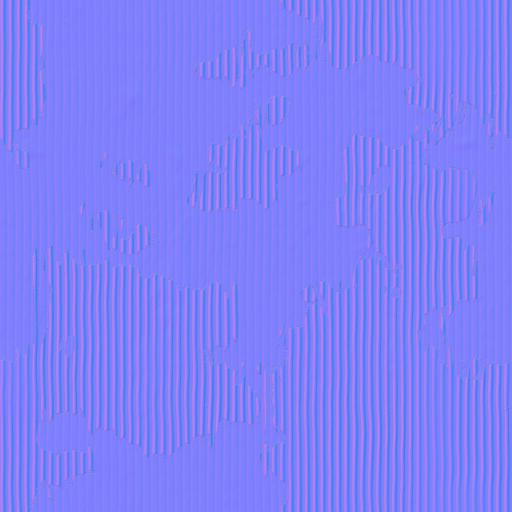
broken brown cardboard paper torn